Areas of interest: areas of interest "Sui-Tang Luoyang City Jiuzhou Pool Cultural Tourism and Commercial Pedestrian Street"
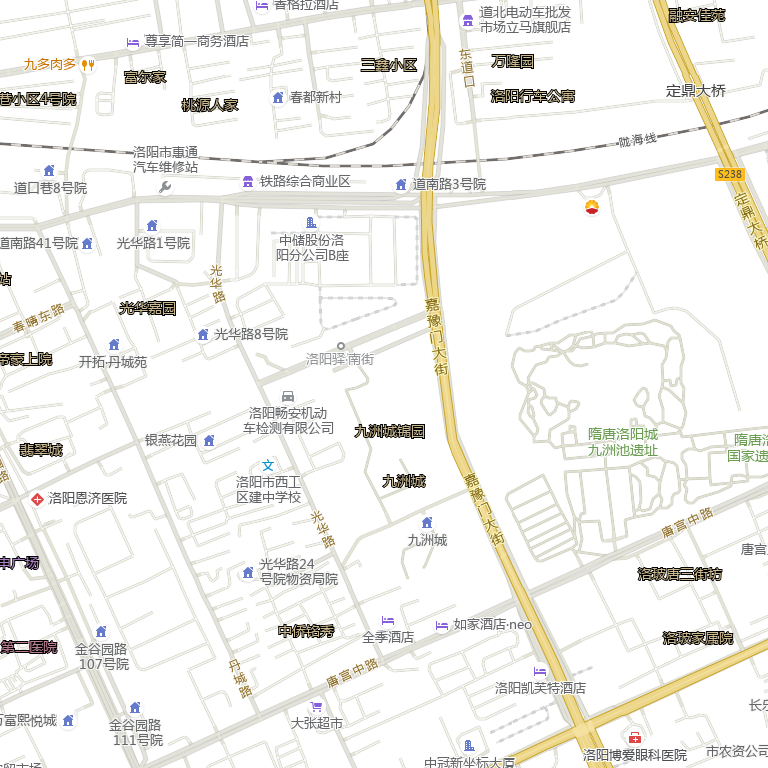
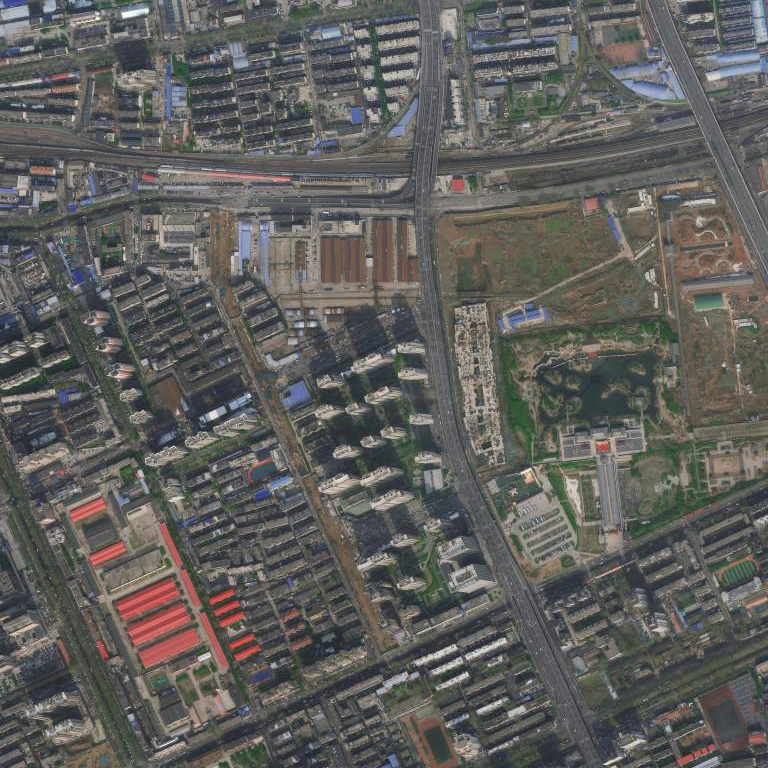